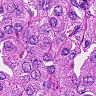
Metastatic tissue present: yes